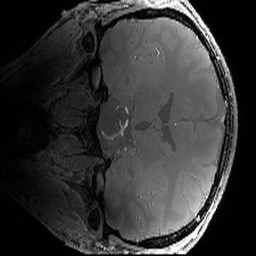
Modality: PDw
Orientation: coronal
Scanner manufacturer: siemens
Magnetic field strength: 6.98 T
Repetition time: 2.7 s
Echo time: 0.00309 s